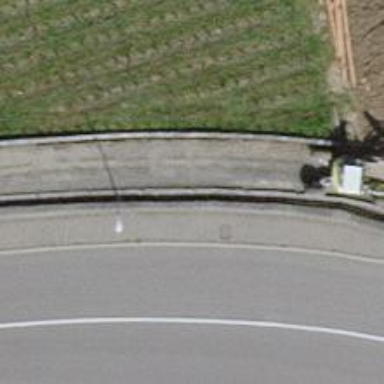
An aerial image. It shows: Retaining wall.